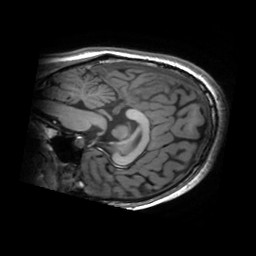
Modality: T1w
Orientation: sagittal
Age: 26
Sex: female
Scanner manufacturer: ge
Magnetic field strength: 3 T
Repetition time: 0.00598 s
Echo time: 0.001972 s